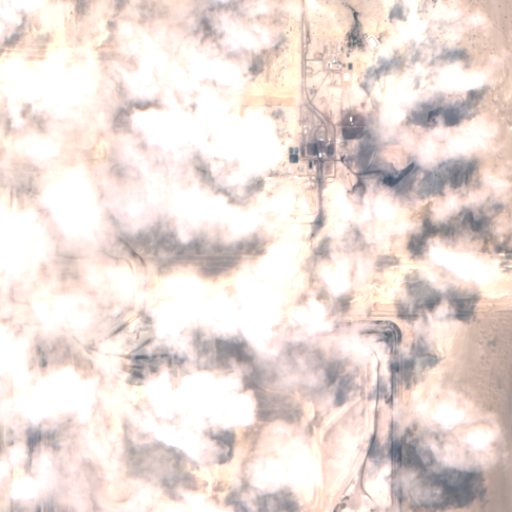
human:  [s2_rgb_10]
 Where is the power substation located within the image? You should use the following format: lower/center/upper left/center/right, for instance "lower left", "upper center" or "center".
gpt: The power substation is located in the upper center of the image.
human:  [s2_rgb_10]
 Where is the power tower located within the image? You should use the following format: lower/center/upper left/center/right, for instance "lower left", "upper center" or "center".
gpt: The power tower is located in the upper center of the image.
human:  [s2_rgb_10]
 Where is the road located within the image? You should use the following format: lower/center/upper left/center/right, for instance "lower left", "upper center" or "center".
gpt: There is no road in the image.